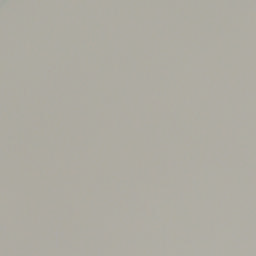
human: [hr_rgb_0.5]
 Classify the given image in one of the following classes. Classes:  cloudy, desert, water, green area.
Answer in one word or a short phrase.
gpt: cloudy